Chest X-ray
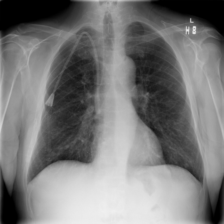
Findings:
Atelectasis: negative
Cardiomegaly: negative
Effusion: negative
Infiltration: negative
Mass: negative
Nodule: negative
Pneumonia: negative
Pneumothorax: negative
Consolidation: negative
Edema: positive
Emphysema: negative
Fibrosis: negative
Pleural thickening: negative
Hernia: negative